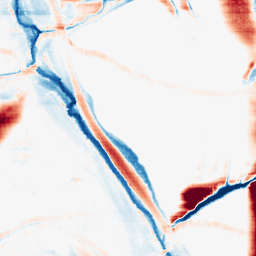
Category: morphological
Decomposition family: morphological_rect
Decomposition parameters: operation: average
width: 50
height: 10
Upsampling method: sinc_blackman
Upsampling parameters: scale: 8
kernel_size: 16
Upsampling scale: 8